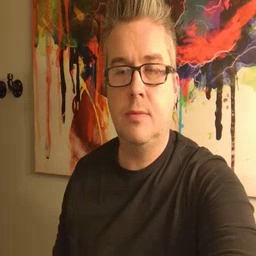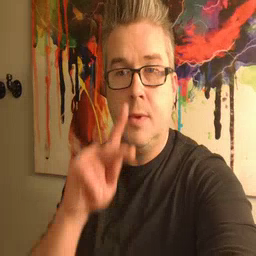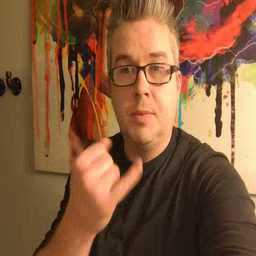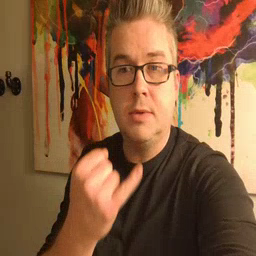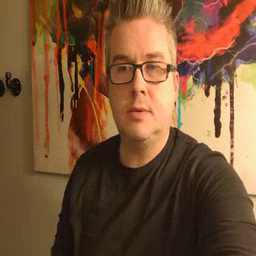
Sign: pajamas